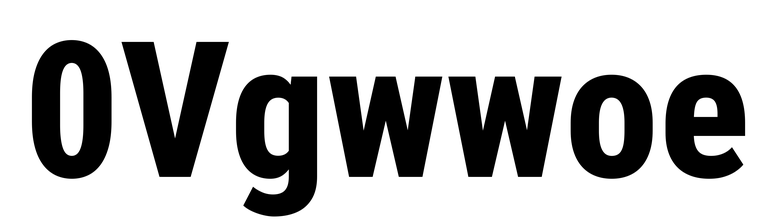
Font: Roboto_Condensed_ExtraBold